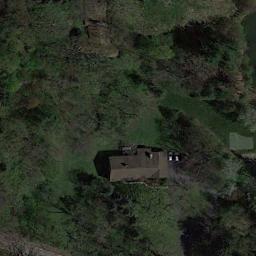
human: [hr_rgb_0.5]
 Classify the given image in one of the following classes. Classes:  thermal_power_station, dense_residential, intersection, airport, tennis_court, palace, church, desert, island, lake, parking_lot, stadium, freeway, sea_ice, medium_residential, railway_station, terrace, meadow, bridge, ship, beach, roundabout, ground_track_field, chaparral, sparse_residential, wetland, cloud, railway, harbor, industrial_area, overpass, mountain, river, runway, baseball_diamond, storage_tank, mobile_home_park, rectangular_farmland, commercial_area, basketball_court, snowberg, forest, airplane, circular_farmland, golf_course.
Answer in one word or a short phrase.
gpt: sparse_residential